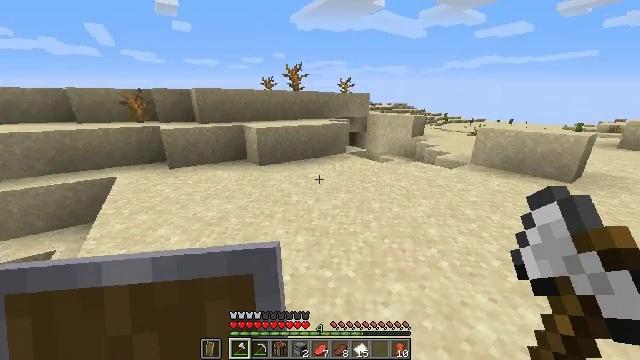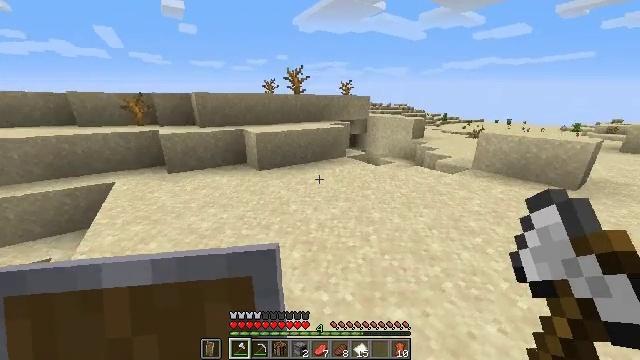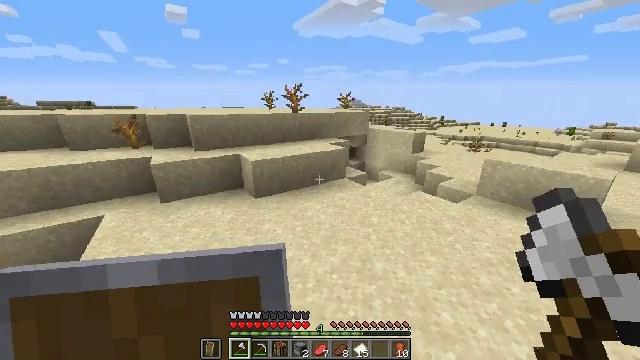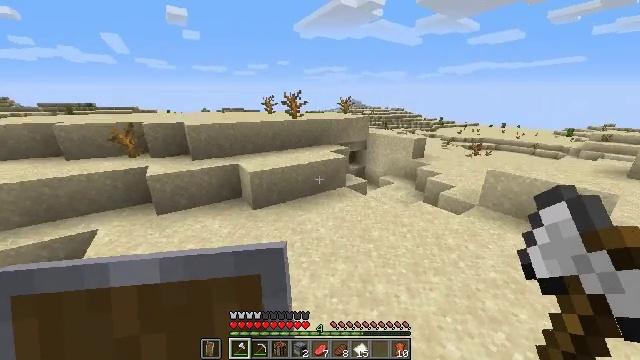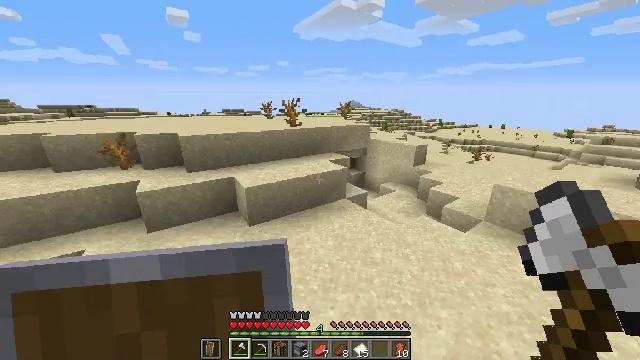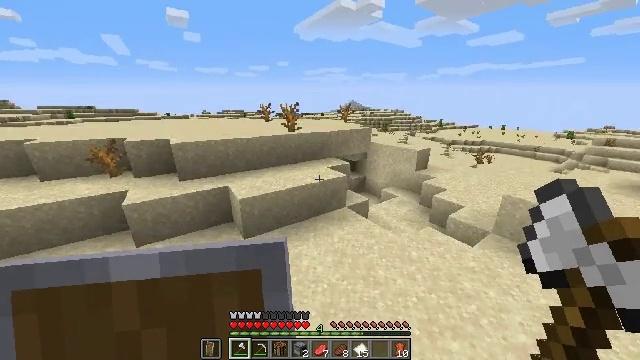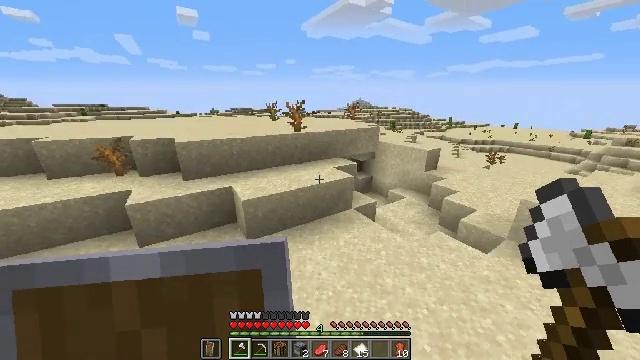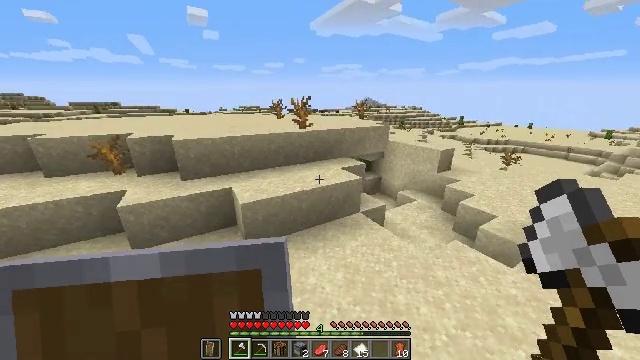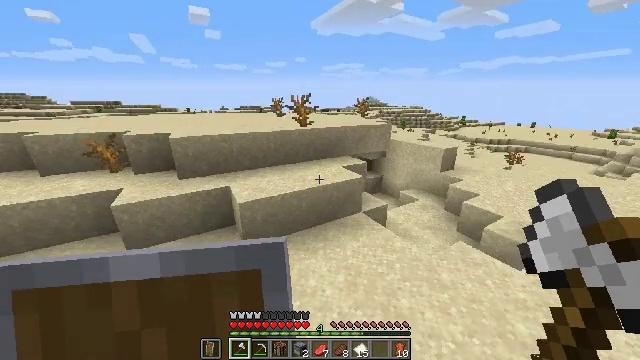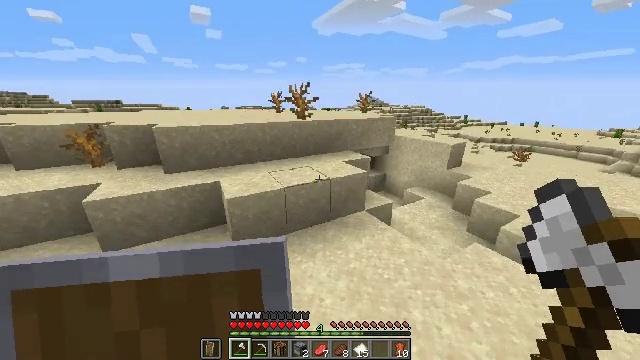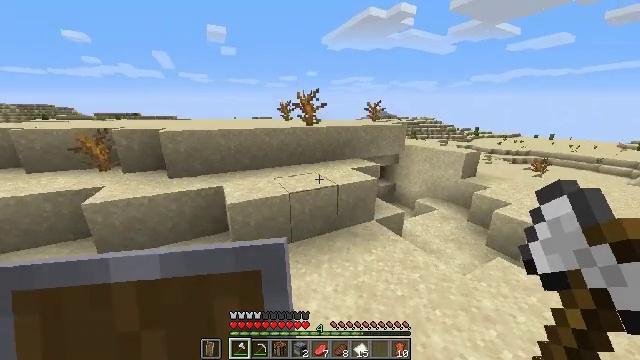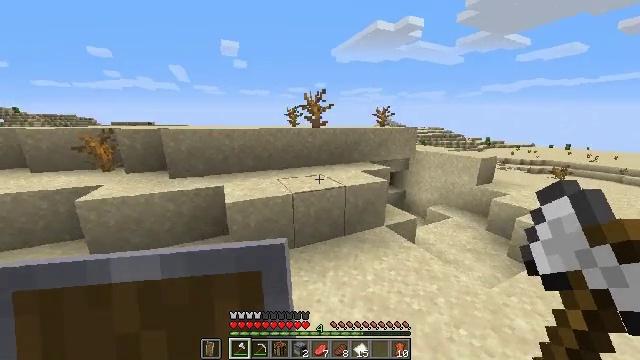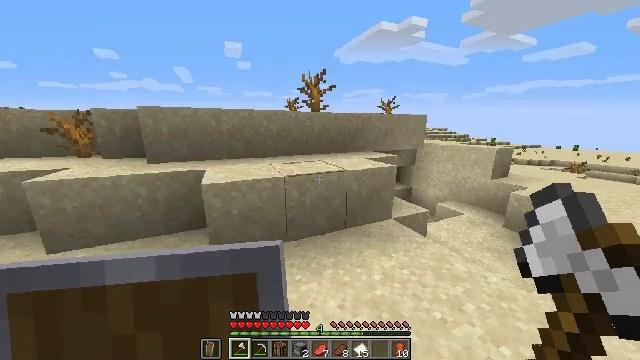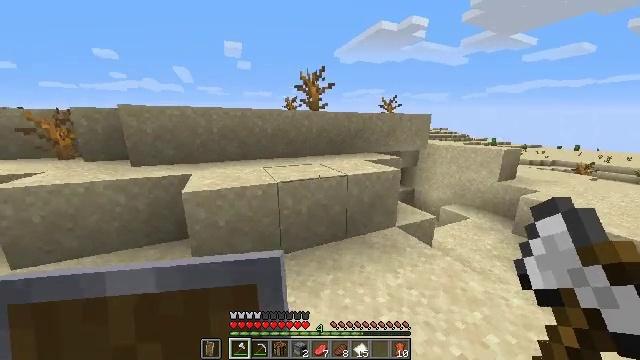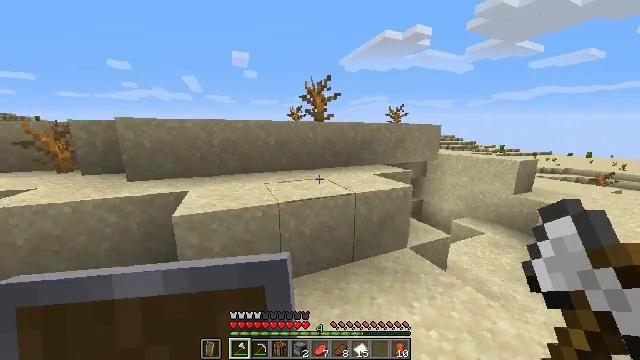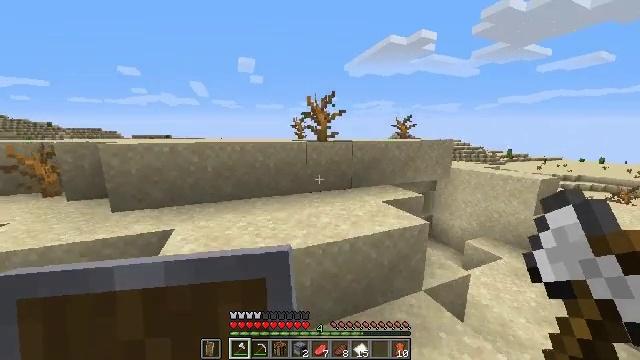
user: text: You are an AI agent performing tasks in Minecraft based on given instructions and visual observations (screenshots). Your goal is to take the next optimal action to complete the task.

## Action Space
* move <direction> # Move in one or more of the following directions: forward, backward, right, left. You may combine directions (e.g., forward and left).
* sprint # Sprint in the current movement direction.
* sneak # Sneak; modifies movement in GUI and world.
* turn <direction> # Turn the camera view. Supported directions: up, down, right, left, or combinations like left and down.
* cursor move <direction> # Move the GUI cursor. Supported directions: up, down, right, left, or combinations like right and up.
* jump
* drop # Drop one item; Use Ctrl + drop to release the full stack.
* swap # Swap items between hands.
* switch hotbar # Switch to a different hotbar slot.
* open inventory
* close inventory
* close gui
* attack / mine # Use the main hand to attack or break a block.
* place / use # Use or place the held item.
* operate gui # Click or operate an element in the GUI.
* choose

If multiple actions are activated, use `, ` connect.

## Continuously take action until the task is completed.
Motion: motion action
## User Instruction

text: Gather a dead bush.
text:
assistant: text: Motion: sprint, jump
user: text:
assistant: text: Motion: sprint, jump
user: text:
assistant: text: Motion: sprint, jump
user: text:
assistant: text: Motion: sprint, jump
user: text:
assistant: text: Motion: sprint, jump
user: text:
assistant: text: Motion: sprint, turn left, jump
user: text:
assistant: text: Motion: sprint, turn left, jump
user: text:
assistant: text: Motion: sprint, jump
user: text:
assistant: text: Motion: sprint, jump
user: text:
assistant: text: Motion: sprint, turn left and up
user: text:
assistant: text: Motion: sprint, turn left and up
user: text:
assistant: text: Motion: sprint
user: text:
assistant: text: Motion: sprint
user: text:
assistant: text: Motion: sprint, turn left and up, jump
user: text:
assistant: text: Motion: sprint, turn left, jump
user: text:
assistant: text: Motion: sprint, jump
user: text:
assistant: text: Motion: sprint, jump
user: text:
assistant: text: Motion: sprint, jump
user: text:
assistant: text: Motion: sprint, attack / mine, jump
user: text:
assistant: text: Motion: sprint, attack / mine, jump
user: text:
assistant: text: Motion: sprint, attack / mine, jump
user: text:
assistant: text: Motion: sprint, jump
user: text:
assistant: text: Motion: move left, sprint, jump
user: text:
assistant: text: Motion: move left, sprint, jump
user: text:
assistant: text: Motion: move left, sprint, jump
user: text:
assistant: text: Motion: move left, sprint, jump
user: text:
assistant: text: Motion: sprint, turn down, jump
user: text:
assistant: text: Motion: sprint, turn down, jump
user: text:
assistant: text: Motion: sprint, jump
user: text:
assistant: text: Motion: sprint, jump